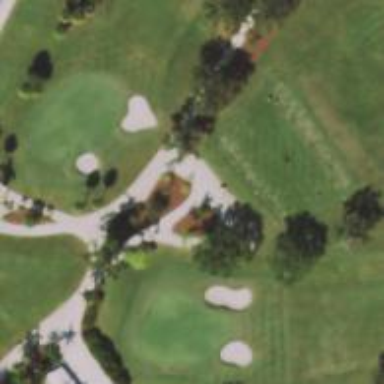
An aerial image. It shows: Path for both roads and golfers.